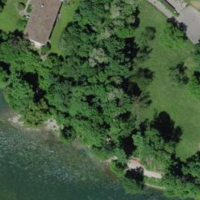
EUNIS habitat code: 53
Species observed at this site:
Prunus padus